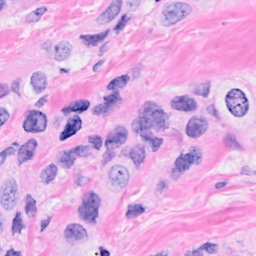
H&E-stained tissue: Breast